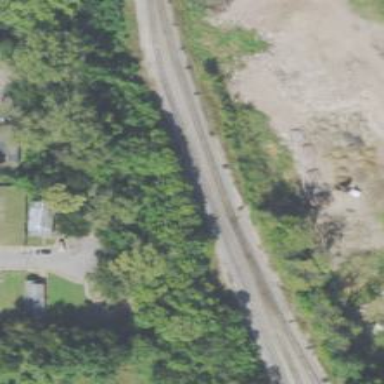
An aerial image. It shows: Junction on the railway.